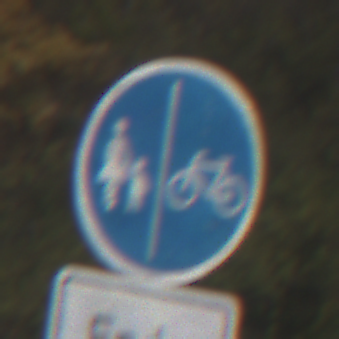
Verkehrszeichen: GetrennterRadUndGehwegRadwegRechts
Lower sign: HinweisDurchVerbaleAngabe2
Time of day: MorningAfternoon
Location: Outdoor (RoadRail)
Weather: PartlyCloudy
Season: NotSpecified
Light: Natural